Field crop: tomato
Growth stage: 2
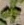
Species: solanum